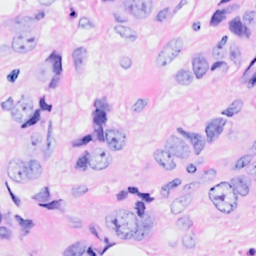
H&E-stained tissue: Breast